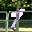
Label: 9